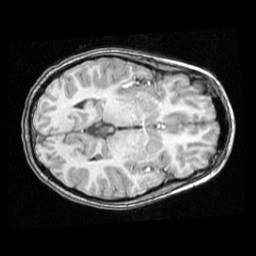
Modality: T1w
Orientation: axial
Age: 11
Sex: female
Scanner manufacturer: ge
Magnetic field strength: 1.5 T
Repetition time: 0.03333 s
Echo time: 0.008 s